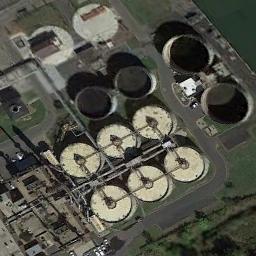
Label: storage tanks